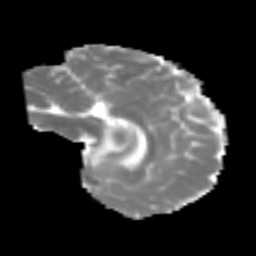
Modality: MD
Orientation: sagittal
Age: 23
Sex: male
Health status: healthy